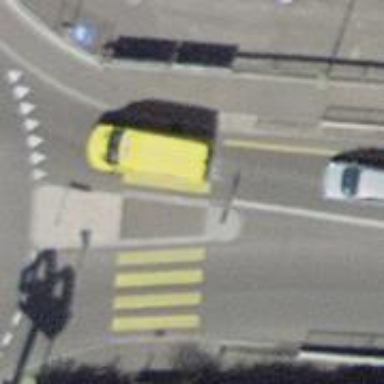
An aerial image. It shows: Uncontrolled zebra crossing with pedestrian island.